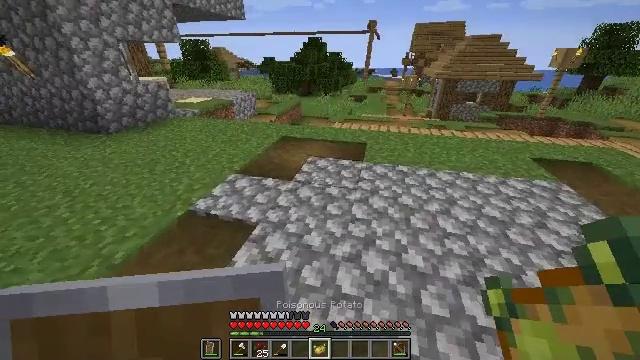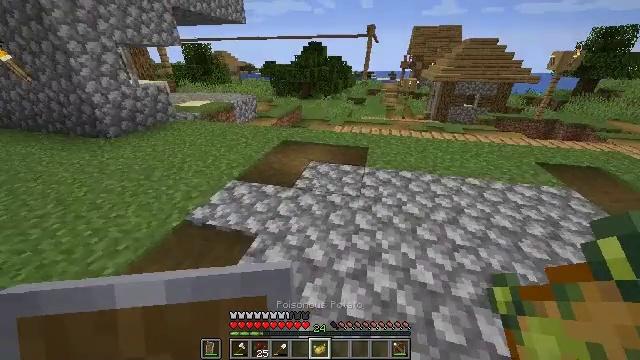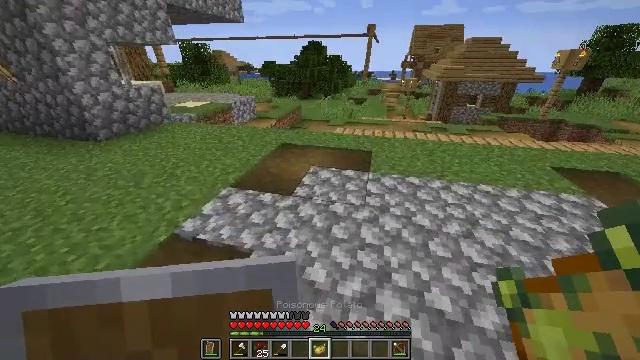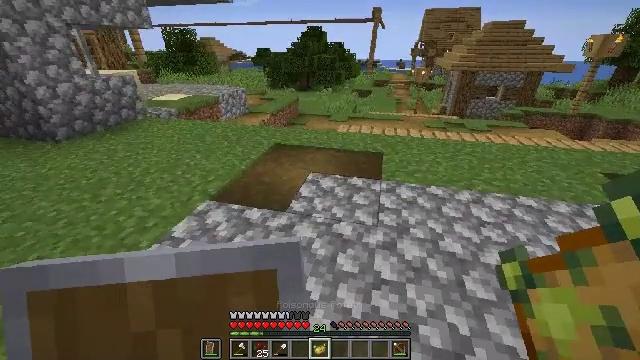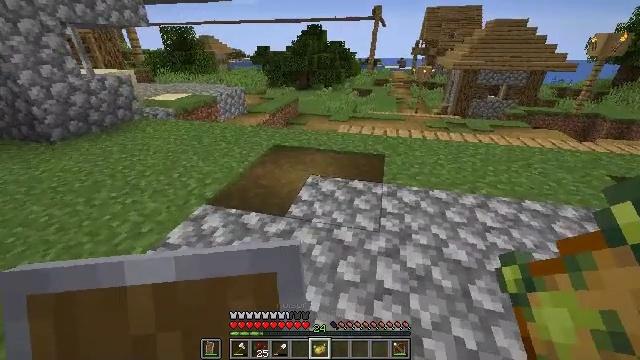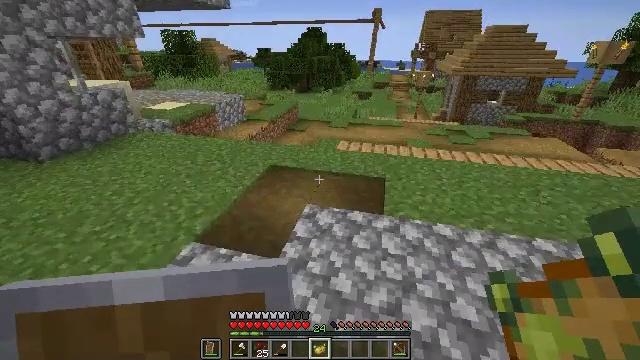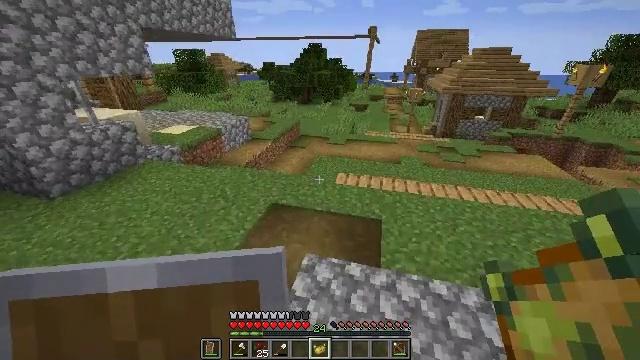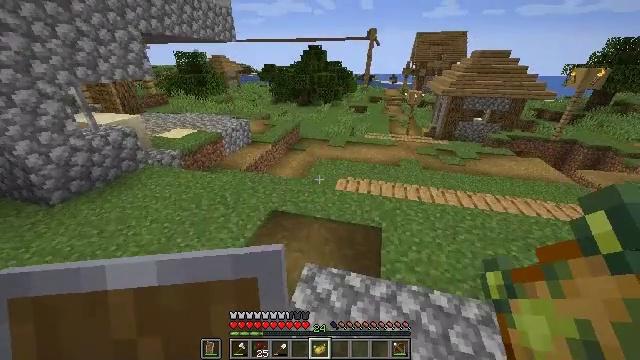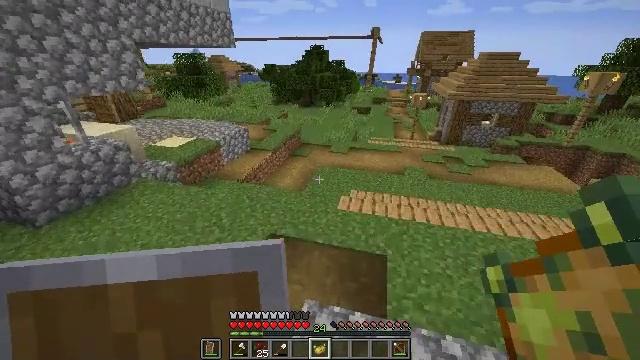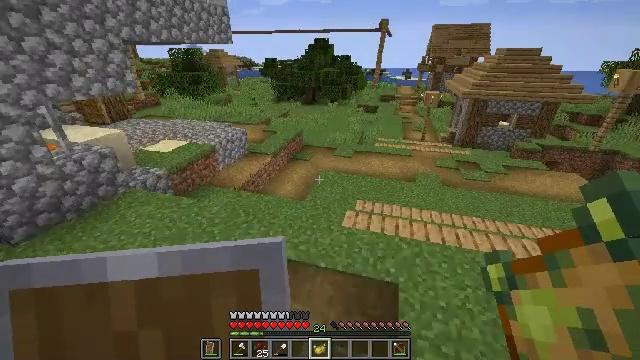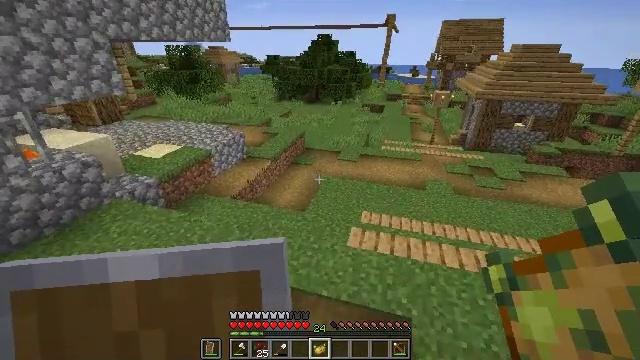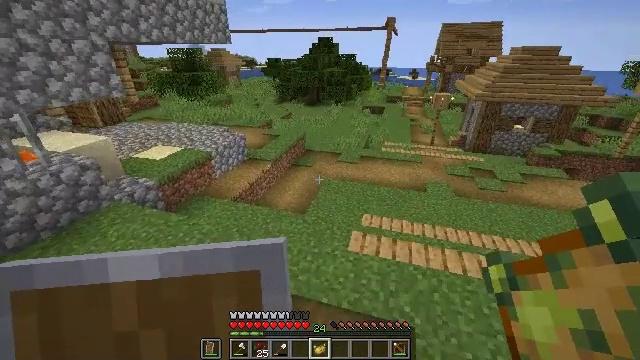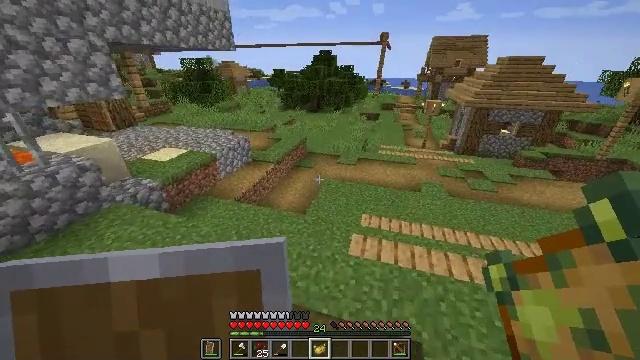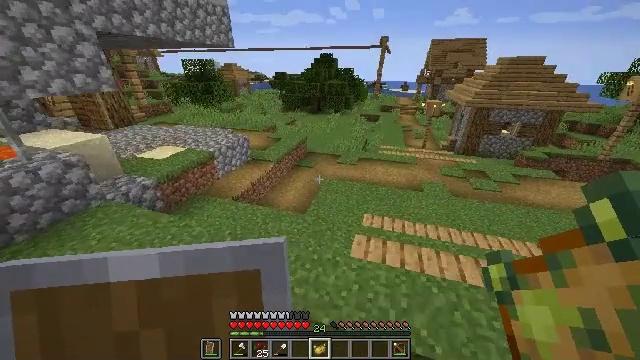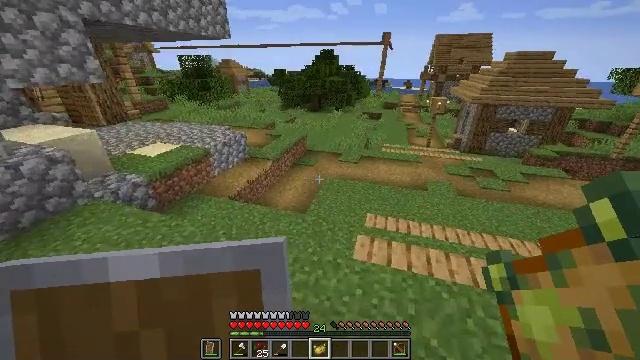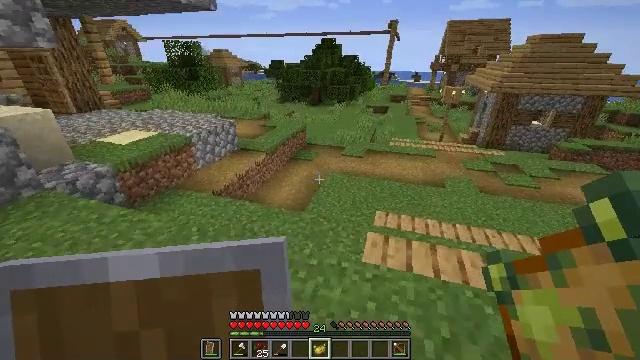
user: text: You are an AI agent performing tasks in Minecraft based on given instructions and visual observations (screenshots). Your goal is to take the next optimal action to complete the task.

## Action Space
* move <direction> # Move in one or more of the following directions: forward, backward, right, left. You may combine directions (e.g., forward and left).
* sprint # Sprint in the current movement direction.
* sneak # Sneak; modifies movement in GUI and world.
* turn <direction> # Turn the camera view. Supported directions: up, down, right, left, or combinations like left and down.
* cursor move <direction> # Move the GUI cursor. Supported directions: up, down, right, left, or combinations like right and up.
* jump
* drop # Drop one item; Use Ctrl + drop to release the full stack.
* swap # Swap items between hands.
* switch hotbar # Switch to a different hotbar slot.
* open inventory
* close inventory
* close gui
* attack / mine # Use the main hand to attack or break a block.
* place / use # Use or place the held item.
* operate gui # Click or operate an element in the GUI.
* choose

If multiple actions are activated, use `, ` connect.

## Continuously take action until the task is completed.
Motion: motion action
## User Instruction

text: Remove a poisonous potato from the inventory.
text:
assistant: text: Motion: move forward
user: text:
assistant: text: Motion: move forward
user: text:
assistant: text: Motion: move forward
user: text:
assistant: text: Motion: move forward
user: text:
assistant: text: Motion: move forward, jump
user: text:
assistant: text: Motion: move forward, jump
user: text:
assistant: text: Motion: move forward, jump
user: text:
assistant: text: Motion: move forward, jump
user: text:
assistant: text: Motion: move forward, jump
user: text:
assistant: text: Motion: move forward
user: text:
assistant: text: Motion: move forward
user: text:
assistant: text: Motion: move forward
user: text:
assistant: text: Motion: move forward
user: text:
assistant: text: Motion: move forward
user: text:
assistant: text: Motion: no_op
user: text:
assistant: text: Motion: no_op
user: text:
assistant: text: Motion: turn left
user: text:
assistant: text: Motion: turn left and up
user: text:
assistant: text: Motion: move forward, turn left and up
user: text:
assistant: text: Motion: move forward, turn left and up
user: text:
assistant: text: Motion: move forward, turn left and up
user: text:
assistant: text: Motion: turn left and up
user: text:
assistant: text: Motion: move forward, turn right
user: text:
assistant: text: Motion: move forward
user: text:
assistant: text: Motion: move forward
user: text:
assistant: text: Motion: move forward
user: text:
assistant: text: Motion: move forward
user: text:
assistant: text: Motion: move forward
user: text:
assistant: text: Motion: move forward
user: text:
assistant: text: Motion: move forward